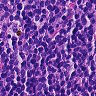
Metastatic tissue present: no